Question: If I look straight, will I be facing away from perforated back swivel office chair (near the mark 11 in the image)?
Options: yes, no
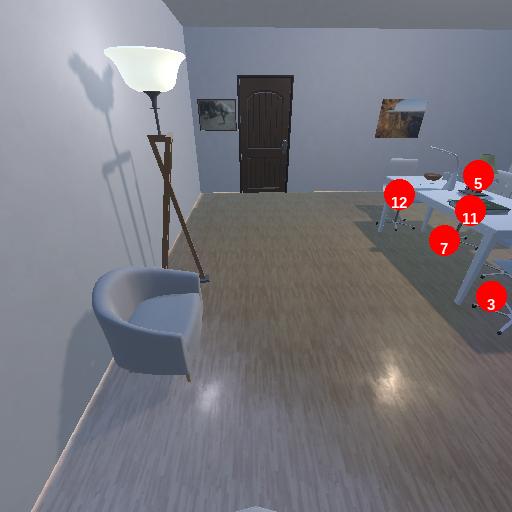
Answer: yes